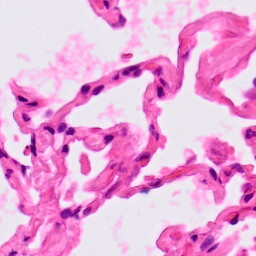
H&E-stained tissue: Lung